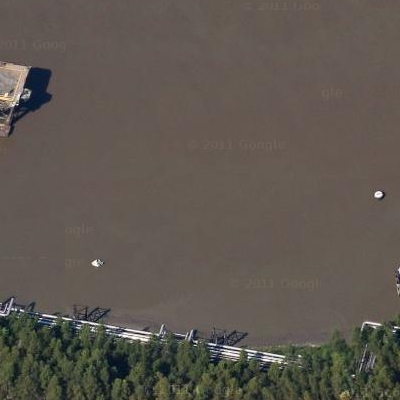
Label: RiverLake